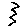
Label: zigzag